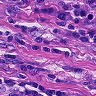
Metastatic tissue present: yes